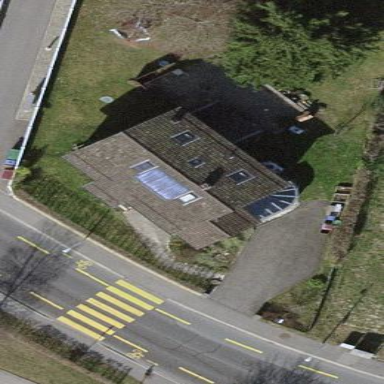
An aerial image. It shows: Simple and straightforward house.